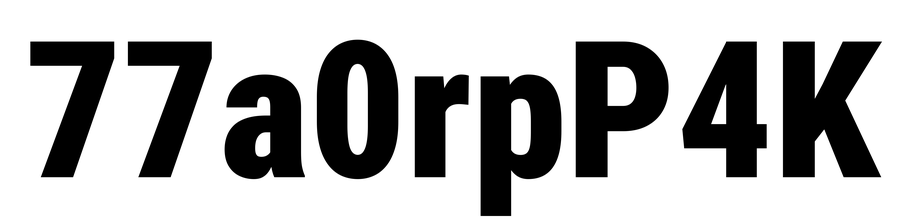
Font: Roboto_Condensed_Black